Question: I want to get the value of '<select>' if the checkbox is being selected in a row. Please see image below.

So if I triggered the submit button how can I get the values from the '<select>'? Is it possible in pure php or do I need to use javascript/jquery? If so how? Here is my markup:
'''
<form method="post" action="borrow_save.php">
<table>
<td>
<select name="mypurpose[]">
<option value="Overnight">Overnight</option>
<option value="Photocopy">Photocopy</option>
<option value="Read">Read</option>
</select>
</td>
<td width="20">
<input id="" class="uniform_on" name="selector[]" type="checkbox" value="<?php echo $id; ?>" >
</td>
</table>
</form>
'''
I want to retrieve it the way I am retrieving the selected checkbox. Is it possible or any work arounds for that?
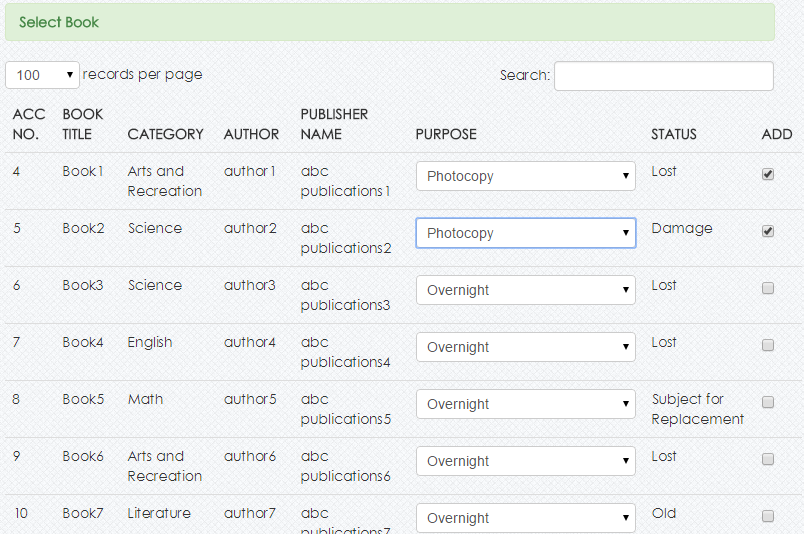
Answer: Change your PHP so that you put the ID into the name of the '<select>':
'''
<select name="mypurpose[<?php echo $id; ?>]">
'''
Then in your PHP, you can do:
'''
foreach ($_POST['selector'] AS $selected) {
$purpose = $_POST['mypurpose'][$selected];
...
}
'''